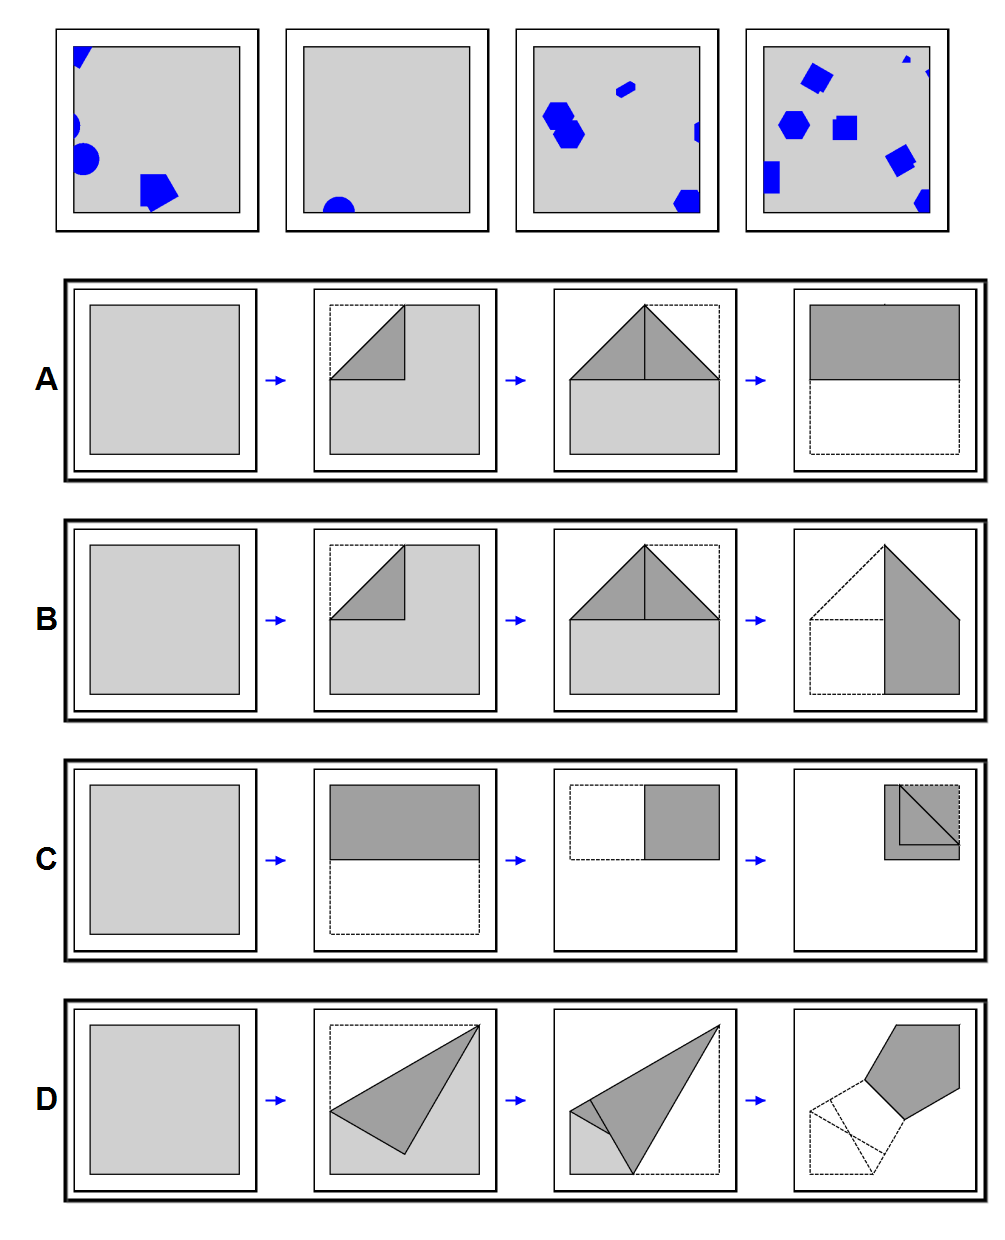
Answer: D